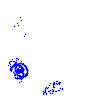
Particle: kaon